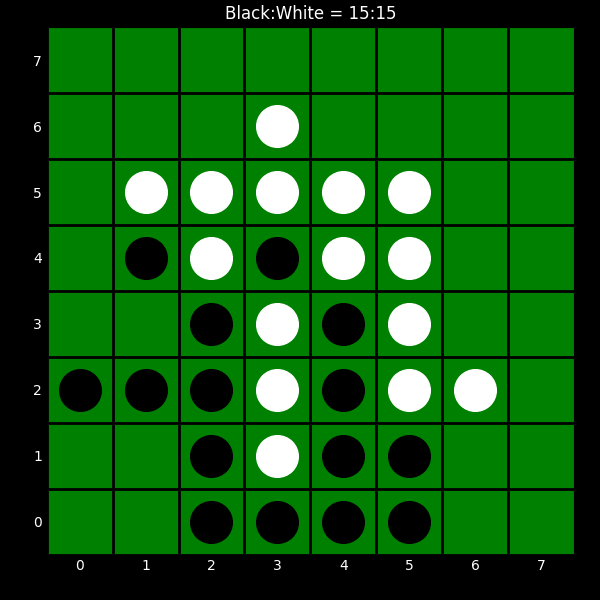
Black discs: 15
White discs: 15